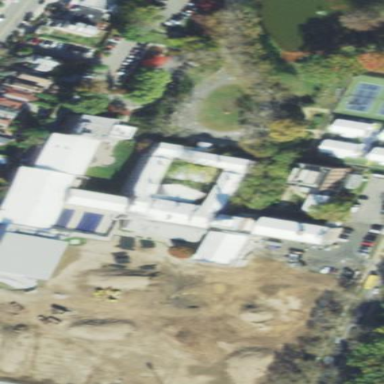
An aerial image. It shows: Fence surrounding school.